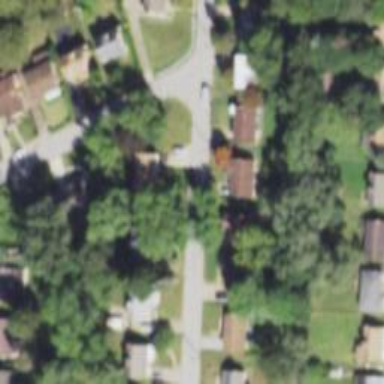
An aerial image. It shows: Driveway.